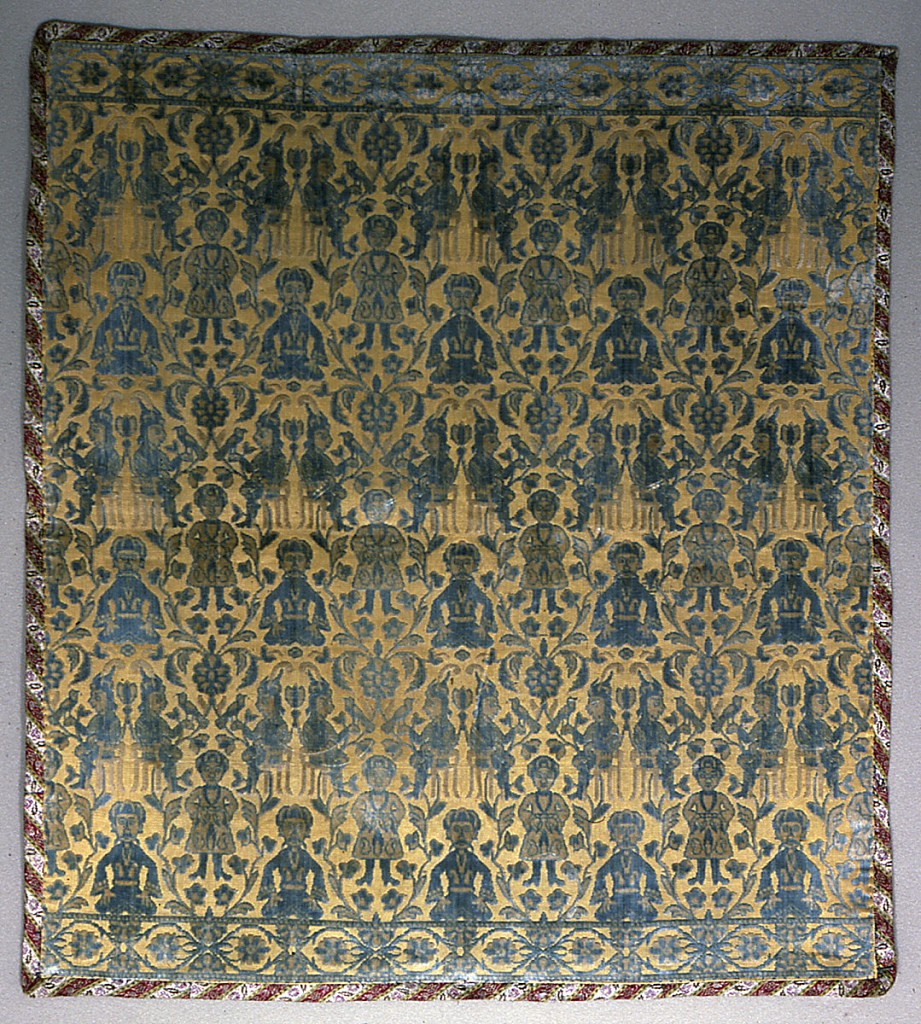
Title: Cover
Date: late 19th century
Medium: silk Technique: supplementary warp pile (velvet) in a 3&1 twill foundation Label: silk velvet in twill foundation
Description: Velvet panel bound on four sides with a striped floral patterned silk. The velvet is patterned with rows of men standing, seated cross-legged, and confronted seated on chairs with birds, in a garden. In light blue and ivory pile on a pale yellow pile foundation.